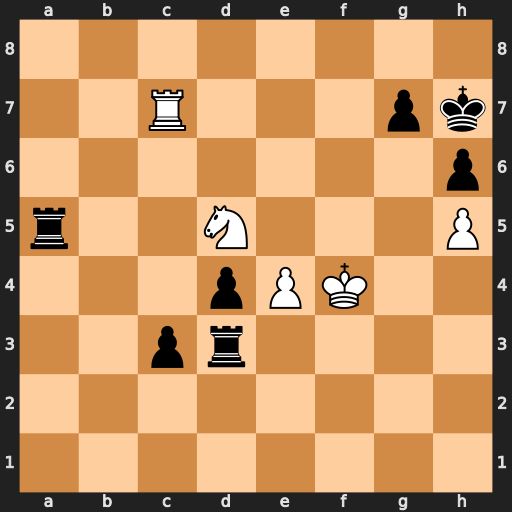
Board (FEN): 8/2R3pk/7p/r2N3P/3pPK2/2pr4/8/8
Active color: w
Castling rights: -
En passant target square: -
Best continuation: Nf6+ Kh8 Rc8#